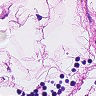
Metastatic tissue present: no